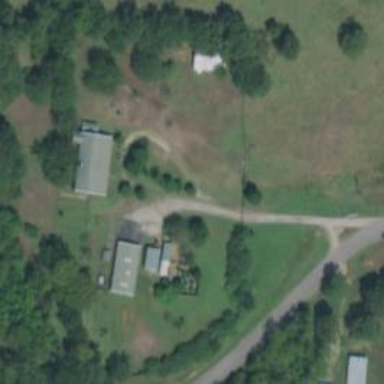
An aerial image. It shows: Driveway leading to service road.